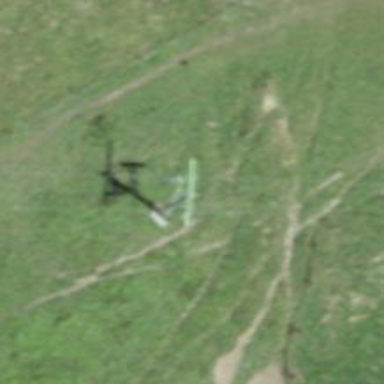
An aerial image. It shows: Pylon used for aerialway.